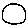
Label: moon